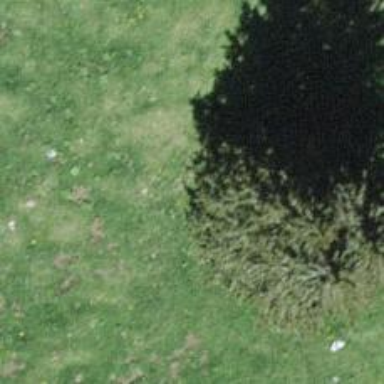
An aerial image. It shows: Needle-leaved tree in nature.